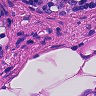
Metastatic tissue present: no